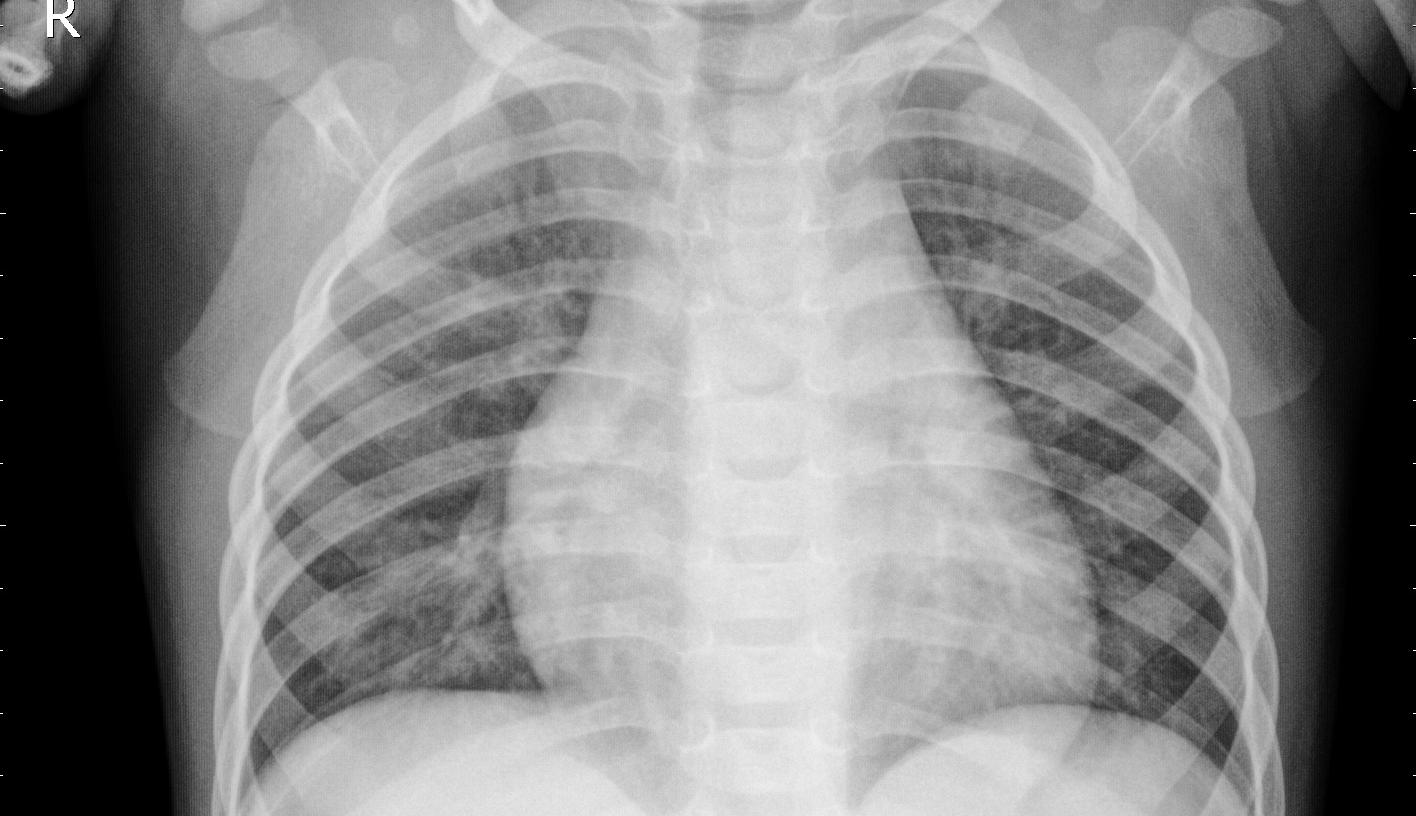
Diagnosis: PNEUMONIA